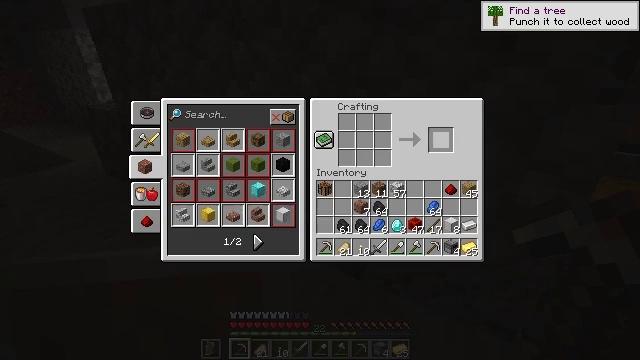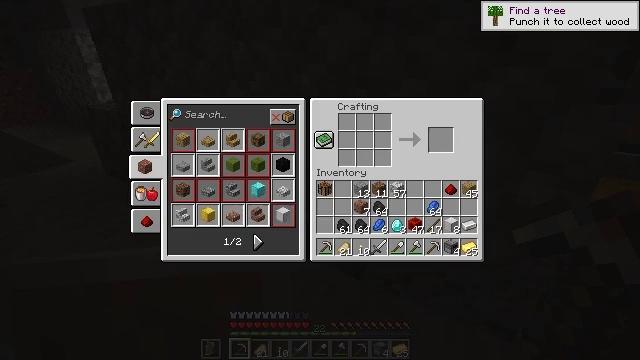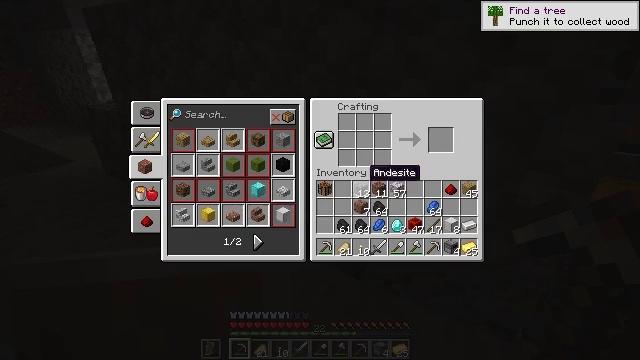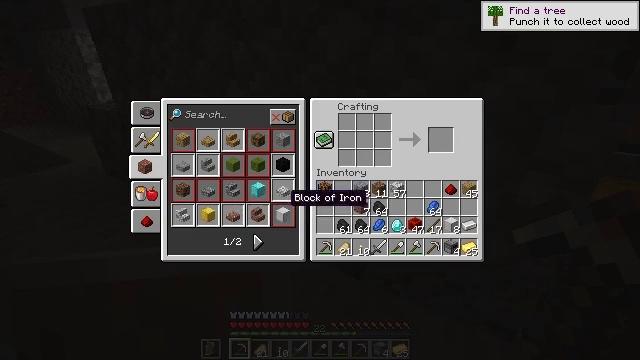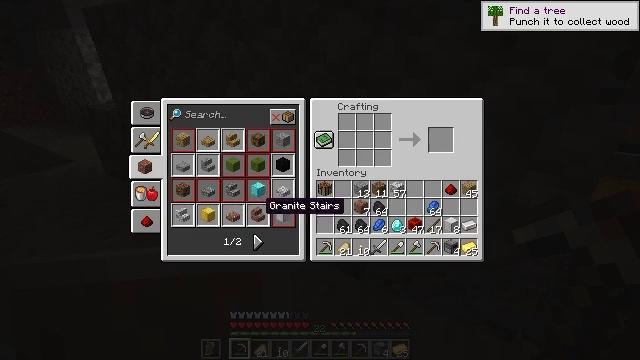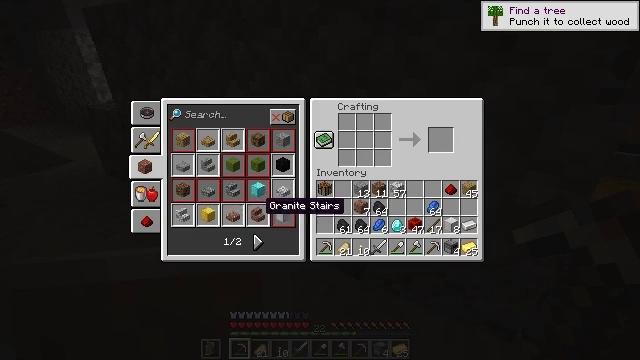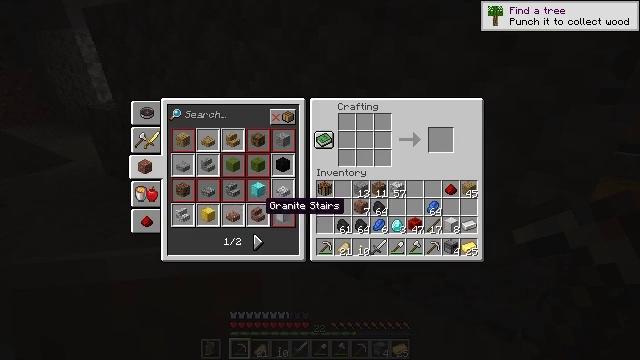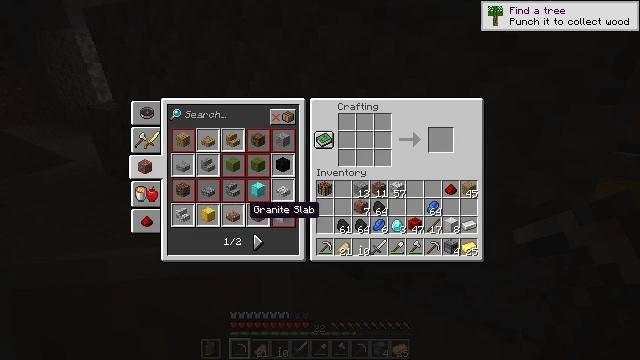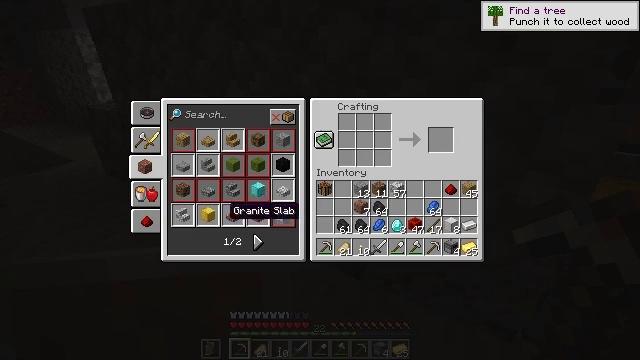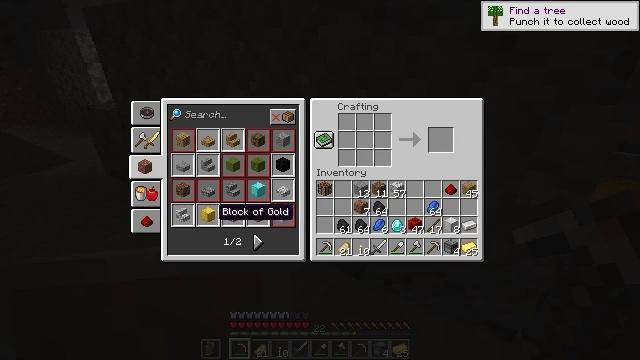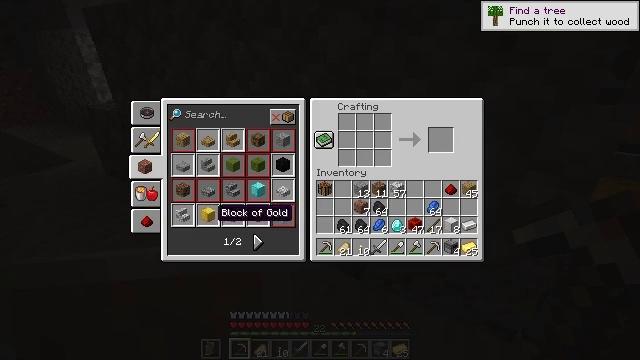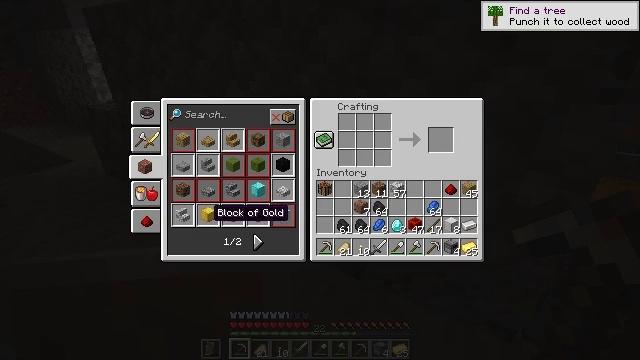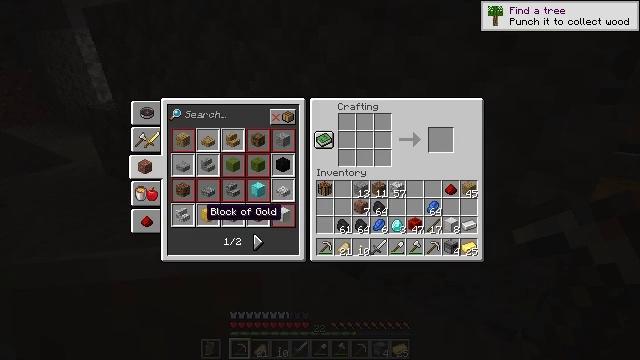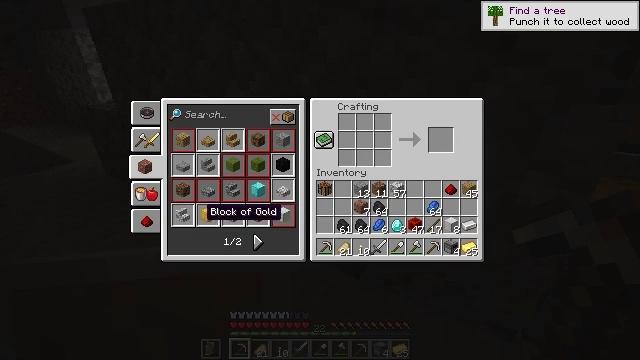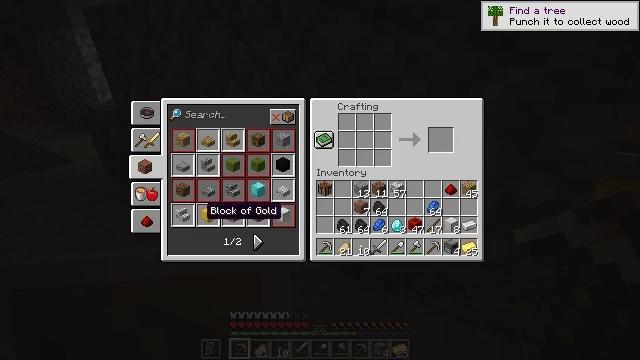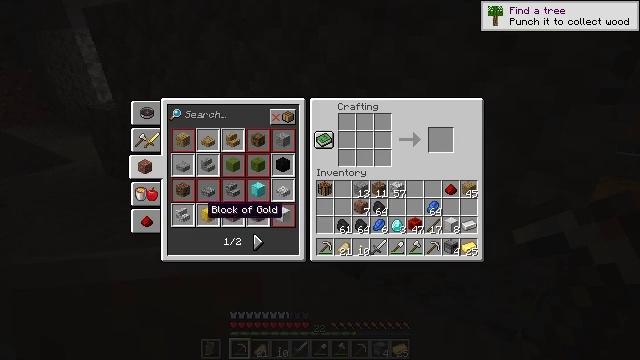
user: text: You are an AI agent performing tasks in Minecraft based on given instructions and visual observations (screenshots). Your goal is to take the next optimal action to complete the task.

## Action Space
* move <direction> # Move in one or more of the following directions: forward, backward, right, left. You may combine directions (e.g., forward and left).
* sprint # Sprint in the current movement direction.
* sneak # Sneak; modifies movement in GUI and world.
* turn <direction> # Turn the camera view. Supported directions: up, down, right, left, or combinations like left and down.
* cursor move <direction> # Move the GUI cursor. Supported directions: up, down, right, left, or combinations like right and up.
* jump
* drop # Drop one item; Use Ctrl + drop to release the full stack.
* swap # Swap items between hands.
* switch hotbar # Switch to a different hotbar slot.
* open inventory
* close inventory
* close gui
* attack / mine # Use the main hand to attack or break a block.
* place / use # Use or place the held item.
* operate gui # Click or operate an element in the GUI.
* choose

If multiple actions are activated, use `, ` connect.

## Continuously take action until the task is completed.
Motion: motion action
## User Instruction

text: Use 9 gold ingots to craft a gold block.
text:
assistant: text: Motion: sneak, cursor move left, open gui
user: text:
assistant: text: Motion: sneak, cursor move left and down
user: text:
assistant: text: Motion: sneak, cursor move left and down
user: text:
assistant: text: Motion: sneak, cursor move left and down
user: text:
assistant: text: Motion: sneak
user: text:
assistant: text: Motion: sneak
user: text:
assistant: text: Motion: sneak, cursor move left
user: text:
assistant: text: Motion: sneak, cursor move left
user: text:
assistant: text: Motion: sneak, cursor move left
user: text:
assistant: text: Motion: sneak
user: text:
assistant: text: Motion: sneak
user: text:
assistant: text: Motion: sneak, cursor move left
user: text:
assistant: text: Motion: sneak
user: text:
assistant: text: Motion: sneak
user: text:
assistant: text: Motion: sneak
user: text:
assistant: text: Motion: sneak
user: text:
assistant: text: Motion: sneak
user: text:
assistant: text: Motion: sneak, operate gui
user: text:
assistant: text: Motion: sneak, operate gui
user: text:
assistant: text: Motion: sneak, operate gui
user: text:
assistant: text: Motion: sneak, cursor move right
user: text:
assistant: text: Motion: sneak, cursor move right and up
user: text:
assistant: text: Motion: sneak, cursor move right and up
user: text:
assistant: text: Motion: sneak, cursor move right and up
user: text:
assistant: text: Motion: sneak
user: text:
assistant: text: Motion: sneak
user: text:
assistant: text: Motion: sneak
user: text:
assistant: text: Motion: sneak
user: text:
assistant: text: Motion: sneak
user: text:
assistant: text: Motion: sneak